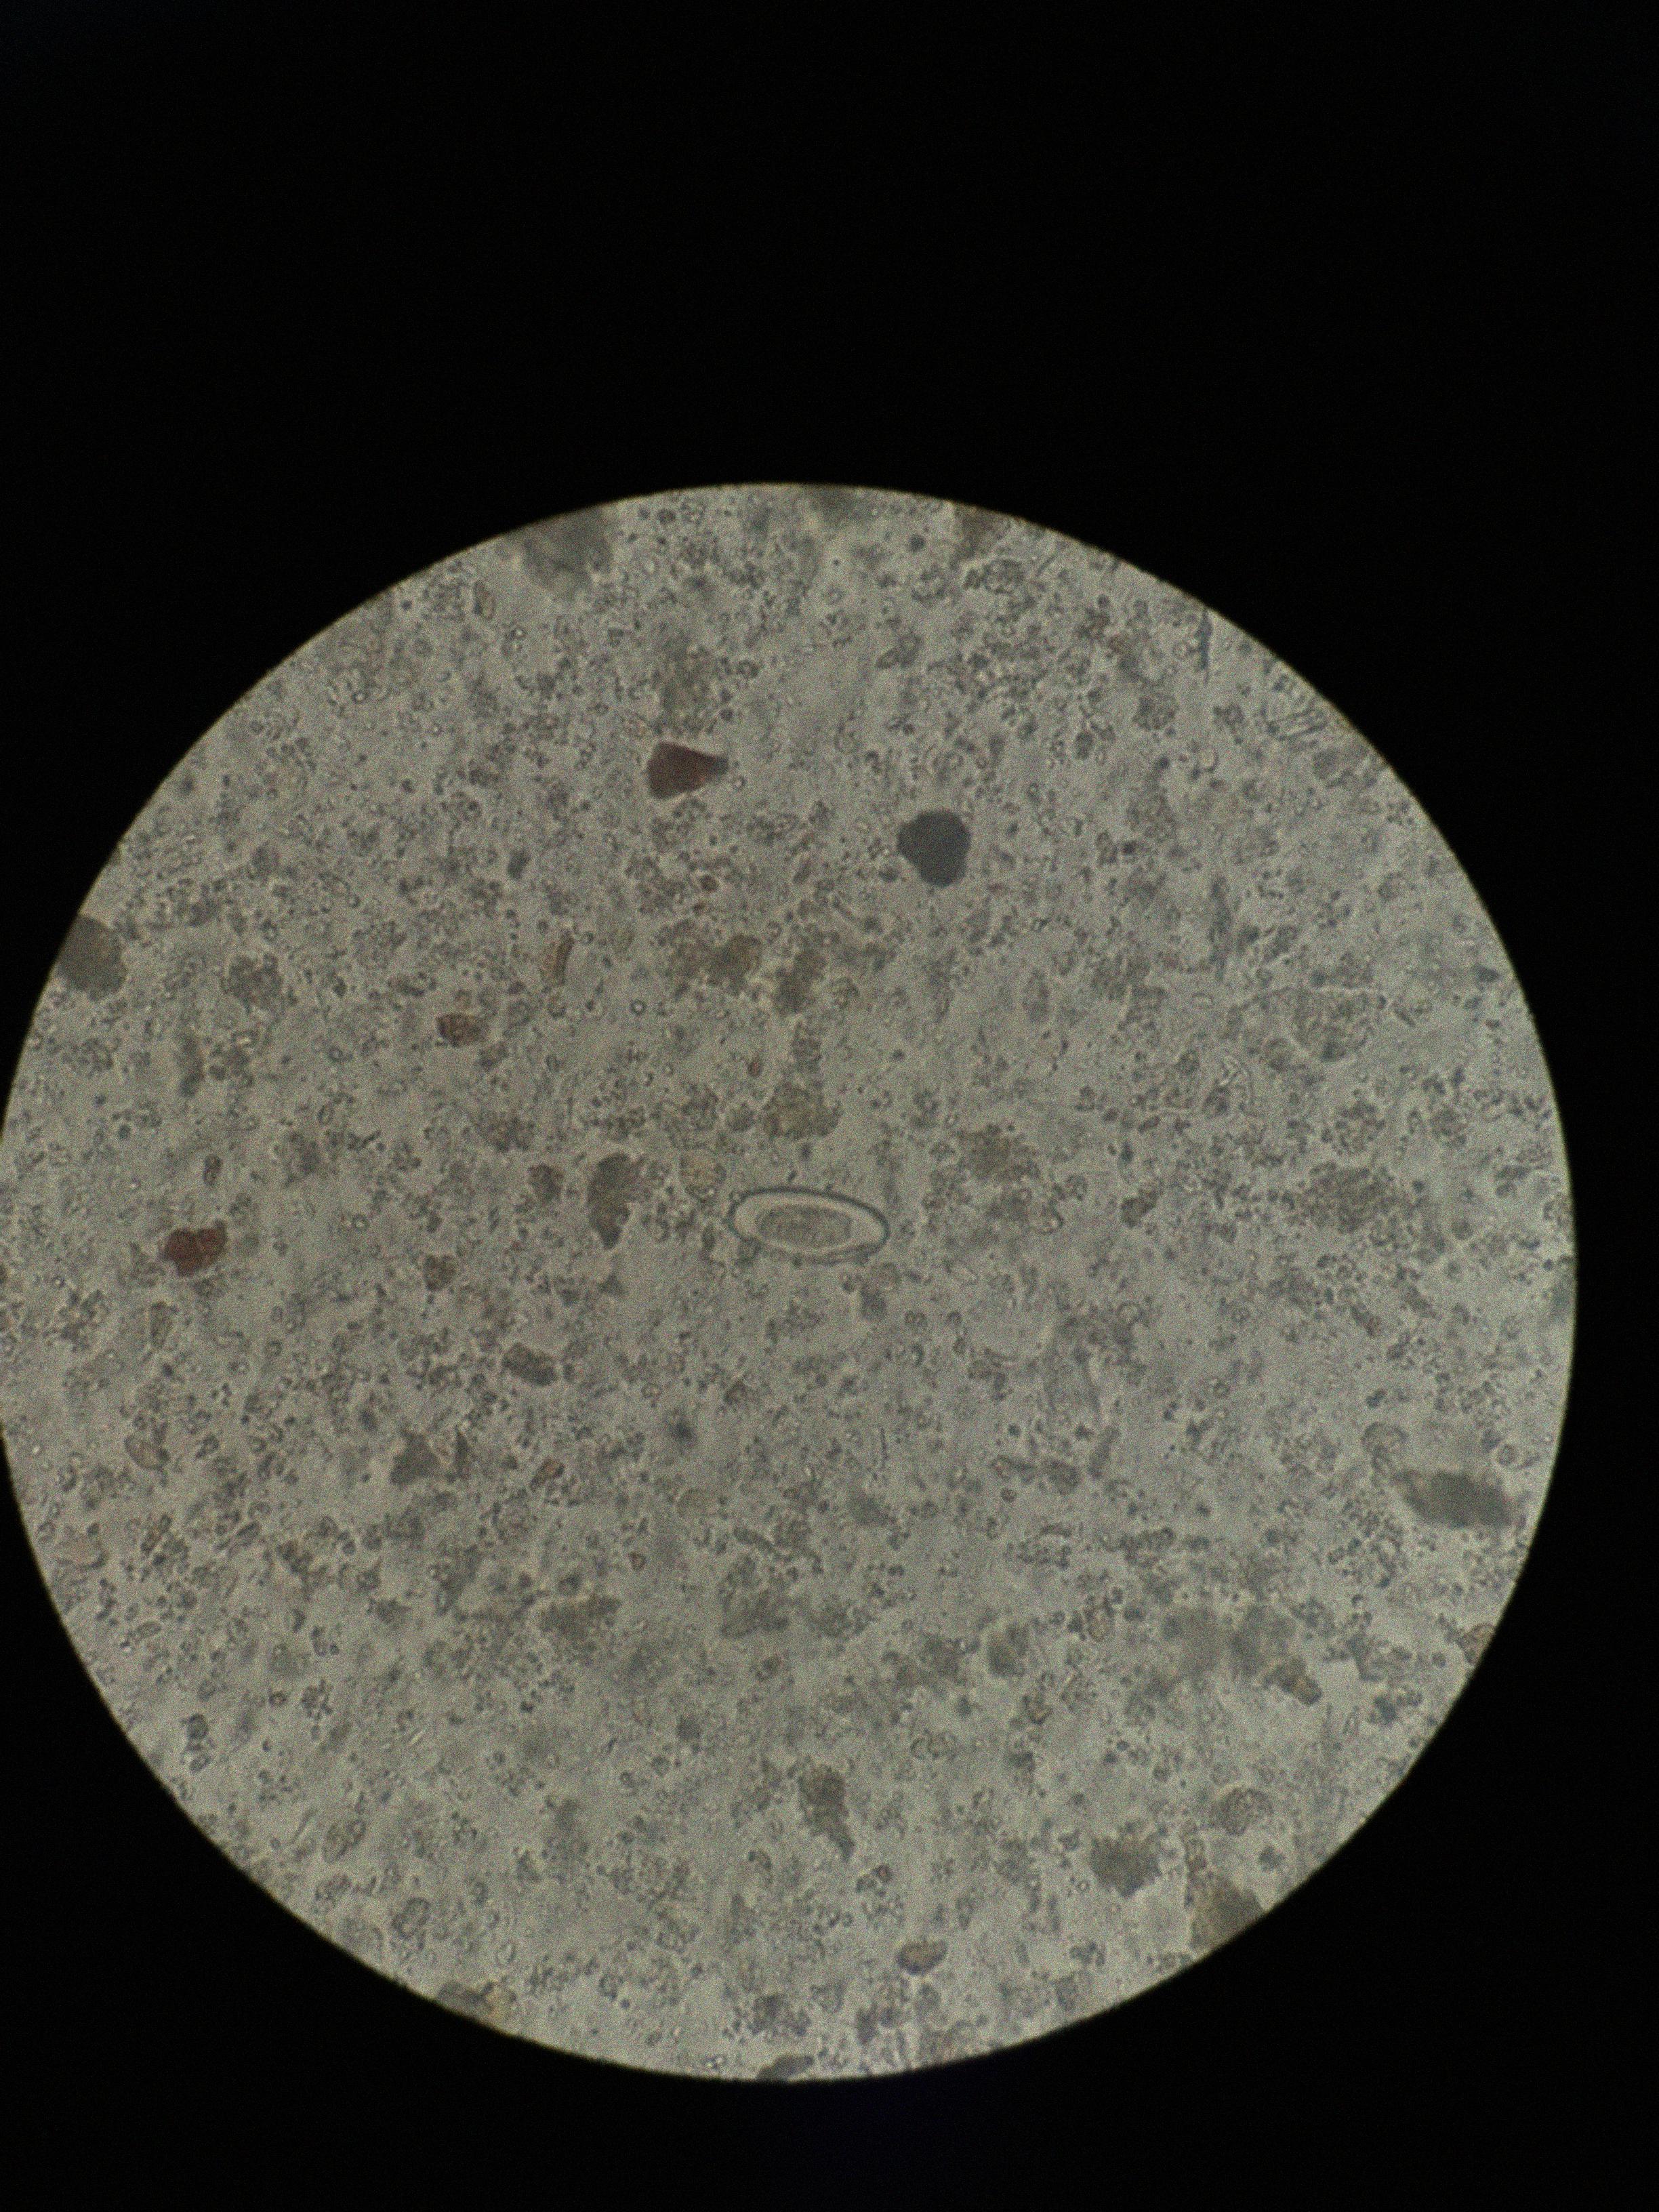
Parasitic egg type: Enterobius vermicularis